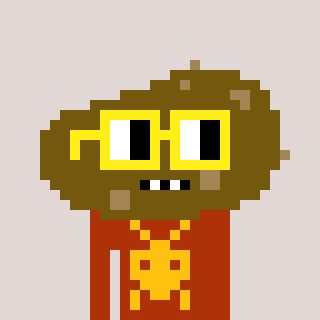
a pixel art character with square yellow glasses, a potato-shaped head and a hotbrown-colored body on a warm background